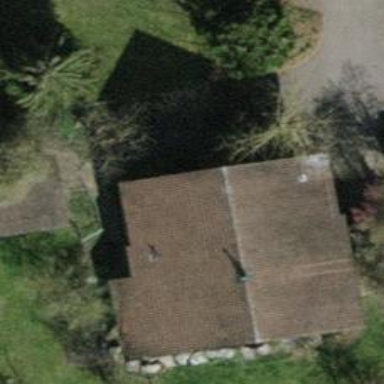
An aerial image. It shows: Building with tiled roof.